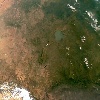
Label: land